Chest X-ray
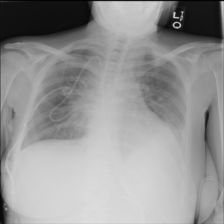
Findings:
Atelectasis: negative
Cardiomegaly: negative
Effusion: positive
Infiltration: negative
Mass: negative
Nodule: negative
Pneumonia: negative
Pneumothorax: negative
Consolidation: negative
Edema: negative
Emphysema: negative
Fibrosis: negative
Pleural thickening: negative
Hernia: negative